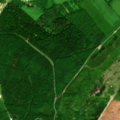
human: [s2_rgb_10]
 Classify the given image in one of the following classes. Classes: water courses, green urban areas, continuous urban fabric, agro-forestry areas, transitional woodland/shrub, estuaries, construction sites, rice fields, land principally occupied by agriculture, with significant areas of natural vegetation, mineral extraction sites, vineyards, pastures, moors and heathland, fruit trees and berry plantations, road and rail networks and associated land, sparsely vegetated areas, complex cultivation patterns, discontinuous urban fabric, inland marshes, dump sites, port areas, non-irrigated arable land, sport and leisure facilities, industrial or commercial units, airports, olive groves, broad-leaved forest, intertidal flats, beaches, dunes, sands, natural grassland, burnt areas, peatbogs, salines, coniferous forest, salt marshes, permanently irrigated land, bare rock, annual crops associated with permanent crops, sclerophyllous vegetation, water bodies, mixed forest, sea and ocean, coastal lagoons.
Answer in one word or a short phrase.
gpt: pastures, coniferous forest, transitional woodland/shrub